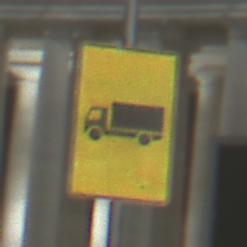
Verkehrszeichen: KFZZulaessigeGesamtmasse3Komma5TOhnePfeilsymbol
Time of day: Night
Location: Outdoor (Urban)
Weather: PartlyCloudy
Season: NotSpecified
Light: Artificial